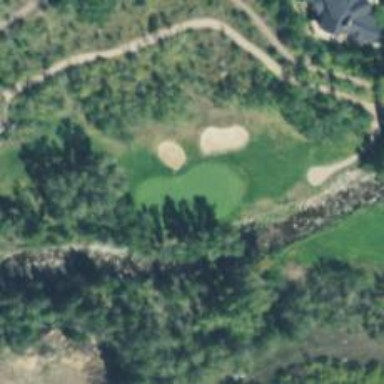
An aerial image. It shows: View of golf hole.